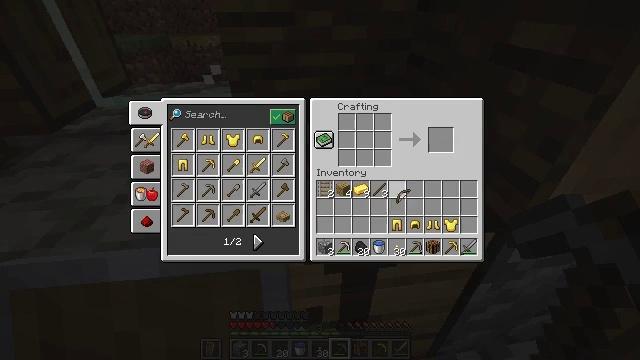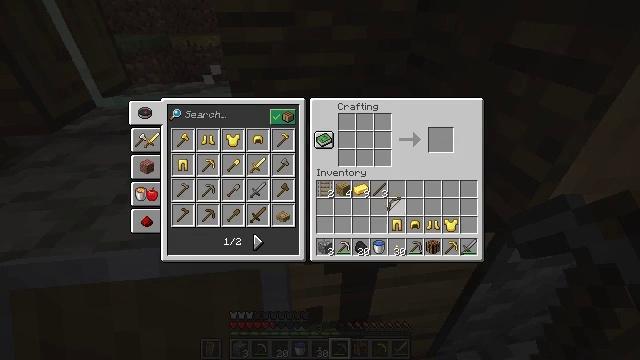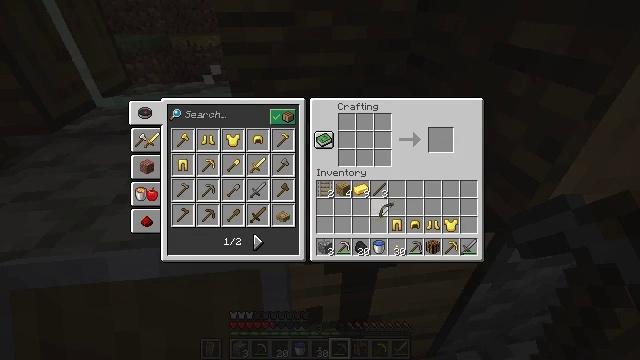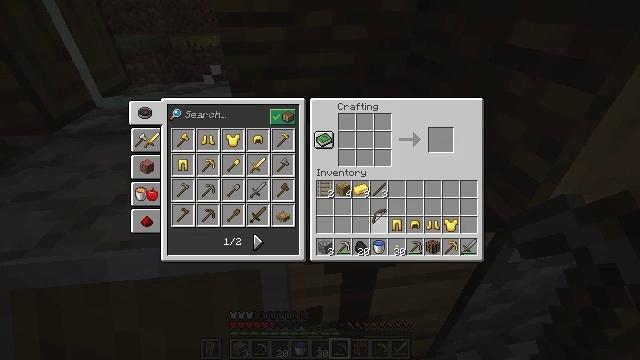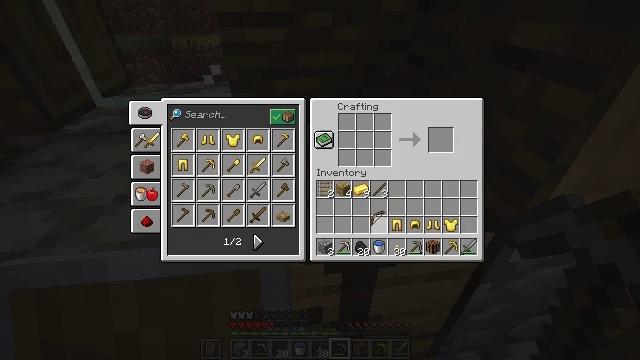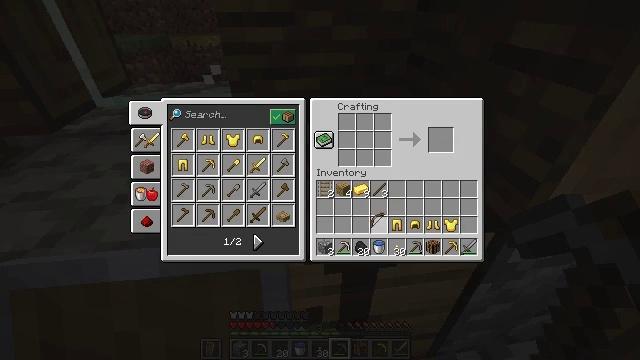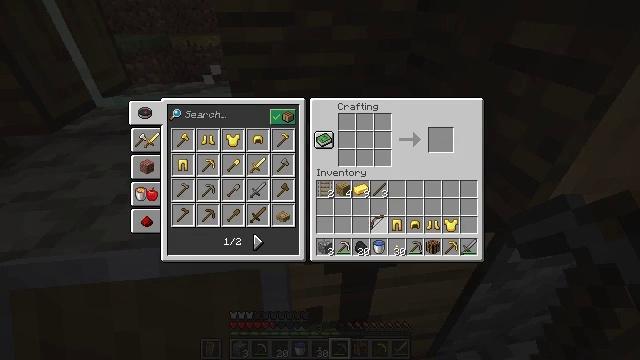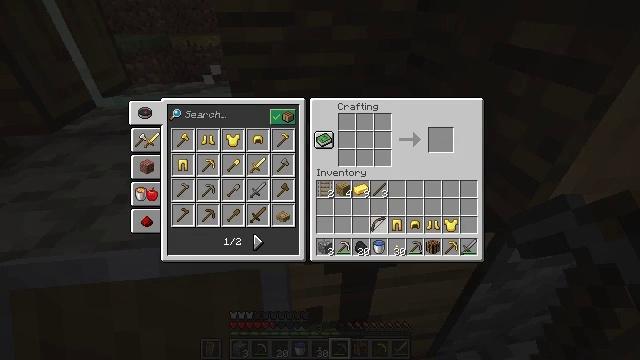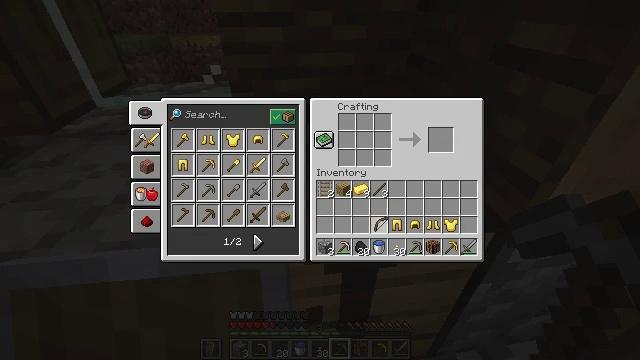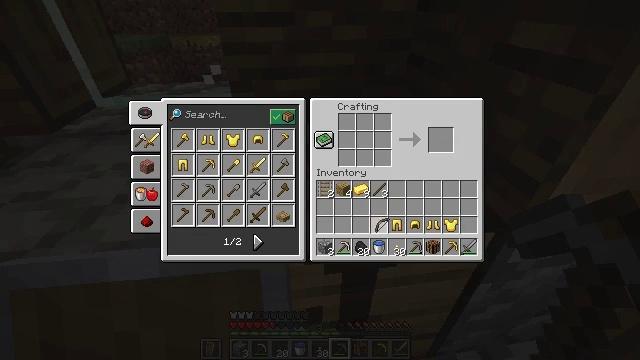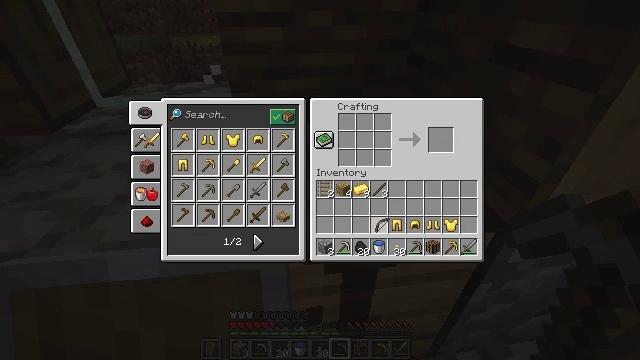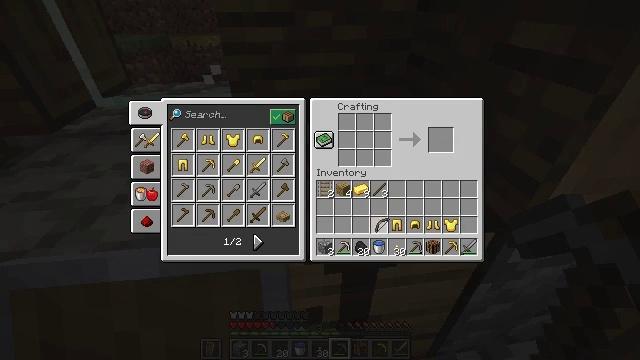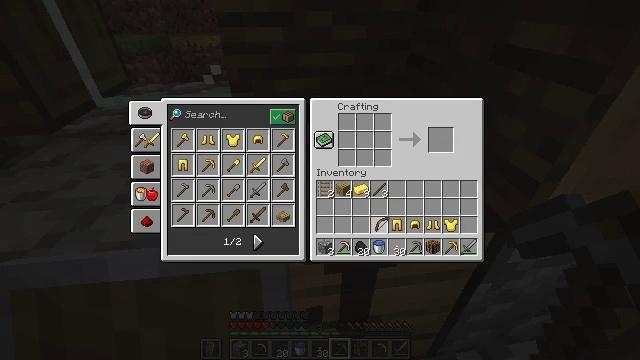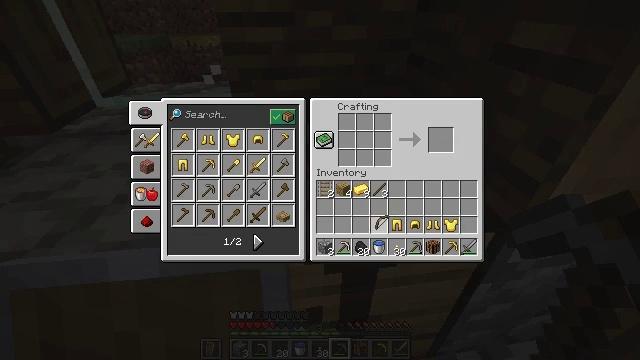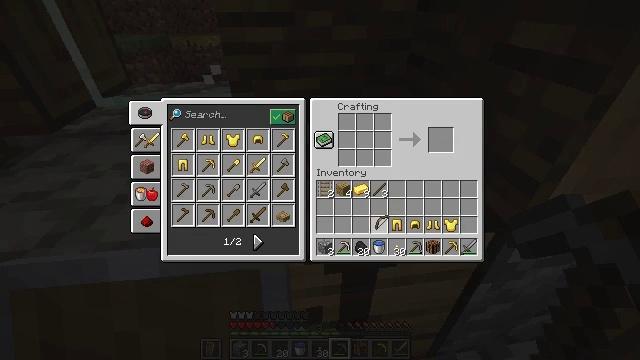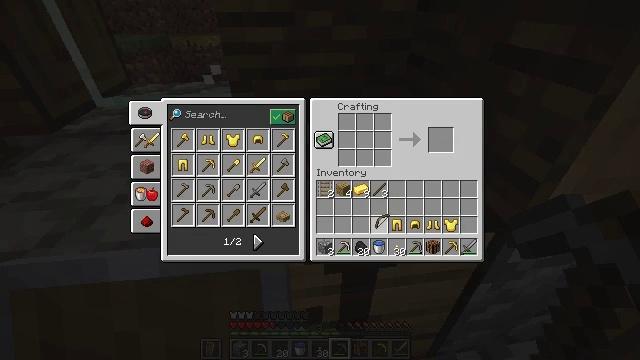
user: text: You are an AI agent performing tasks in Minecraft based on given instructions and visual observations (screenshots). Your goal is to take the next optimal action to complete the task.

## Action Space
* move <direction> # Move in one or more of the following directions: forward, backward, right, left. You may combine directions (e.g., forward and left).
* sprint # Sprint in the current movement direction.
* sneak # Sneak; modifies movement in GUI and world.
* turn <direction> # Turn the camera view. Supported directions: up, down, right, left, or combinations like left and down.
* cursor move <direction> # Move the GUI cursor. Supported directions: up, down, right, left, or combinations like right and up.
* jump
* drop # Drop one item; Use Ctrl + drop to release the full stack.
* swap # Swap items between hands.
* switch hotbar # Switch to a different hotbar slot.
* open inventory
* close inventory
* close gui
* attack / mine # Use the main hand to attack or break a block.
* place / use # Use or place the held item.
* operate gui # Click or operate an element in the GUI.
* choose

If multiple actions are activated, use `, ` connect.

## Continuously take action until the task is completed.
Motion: motion action
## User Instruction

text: Mine the grass in the plains.
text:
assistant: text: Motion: turn left and down
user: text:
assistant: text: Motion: turn left
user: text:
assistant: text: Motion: no_op
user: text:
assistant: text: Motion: no_op
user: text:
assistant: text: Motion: no_op
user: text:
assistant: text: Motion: no_op
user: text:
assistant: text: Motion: no_op
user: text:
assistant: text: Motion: no_op
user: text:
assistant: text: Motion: no_op
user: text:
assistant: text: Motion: no_op
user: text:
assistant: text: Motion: no_op
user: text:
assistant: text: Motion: no_op
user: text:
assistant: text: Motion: no_op
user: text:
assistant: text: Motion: attack / mine
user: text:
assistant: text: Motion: attack / mine
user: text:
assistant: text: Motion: attack / mine
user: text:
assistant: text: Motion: attack / mine
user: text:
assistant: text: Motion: no_op
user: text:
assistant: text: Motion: no_op
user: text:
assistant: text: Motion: no_op
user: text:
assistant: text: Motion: turn left
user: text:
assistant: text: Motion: turn left and down
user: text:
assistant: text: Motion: turn left
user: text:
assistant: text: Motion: no_op
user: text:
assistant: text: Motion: no_op
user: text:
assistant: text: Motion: no_op
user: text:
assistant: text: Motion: no_op
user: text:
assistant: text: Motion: no_op
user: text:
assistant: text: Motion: no_op
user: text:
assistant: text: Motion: no_op